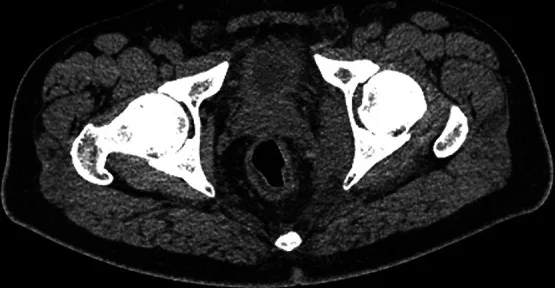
A comparison of axial pelvic CT images before.
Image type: radiology (ct)